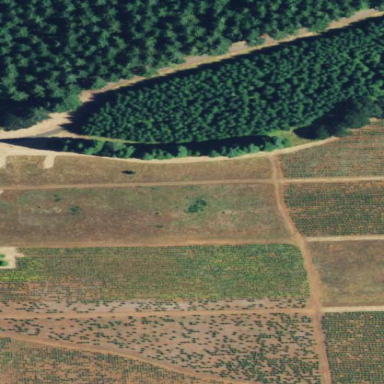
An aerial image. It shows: Plant nursery specializing in Christmas trees.